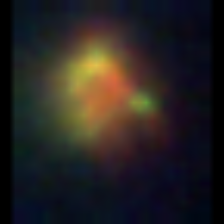
Taxon: Unknown_detritus
Group: Unknown